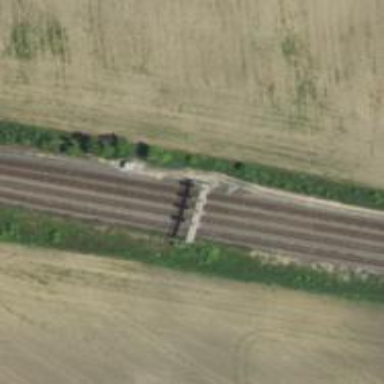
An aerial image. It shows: Railway crossover.